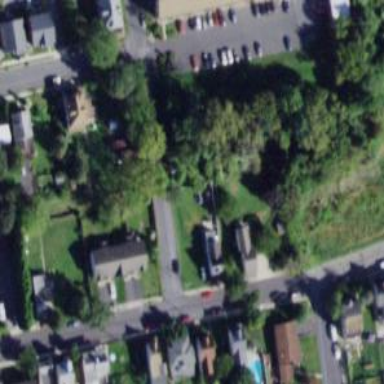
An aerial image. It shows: Alleyway designated as service road.